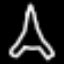
Label: The Eiffel Tower